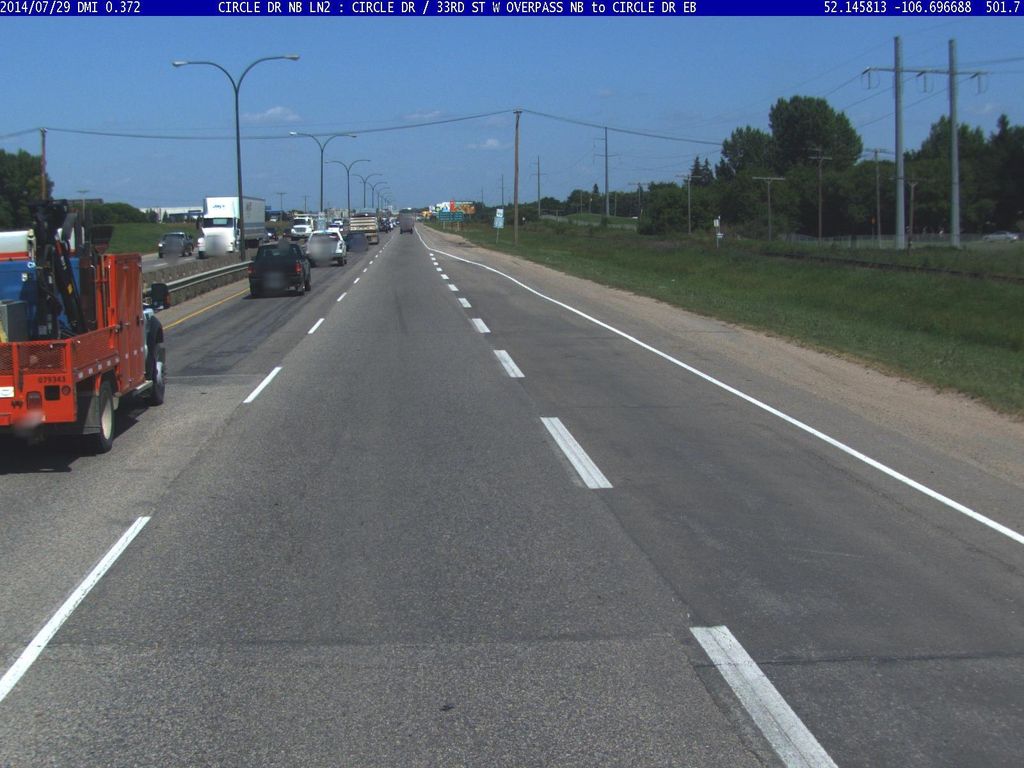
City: saskatoon